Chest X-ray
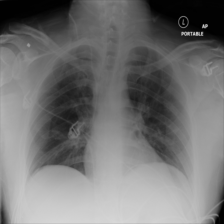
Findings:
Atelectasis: negative
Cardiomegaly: negative
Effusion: negative
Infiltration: negative
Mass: negative
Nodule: negative
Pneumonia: negative
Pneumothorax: negative
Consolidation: negative
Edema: negative
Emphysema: negative
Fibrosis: negative
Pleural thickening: negative
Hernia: negative